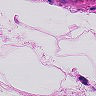
Metastatic tissue present: no